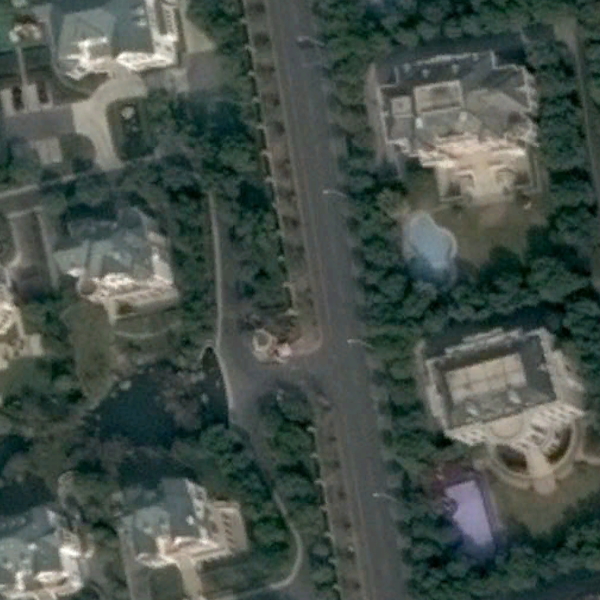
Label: MediumResidential